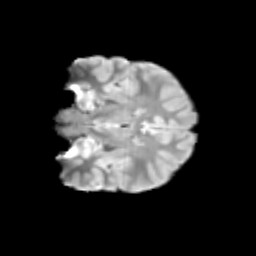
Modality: T2w
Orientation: coronal
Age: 10
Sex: male
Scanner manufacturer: siemens
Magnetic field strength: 3 T
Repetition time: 3.8 s
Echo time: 0.07 s